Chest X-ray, PA view. Patient: 17 years old, sex M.
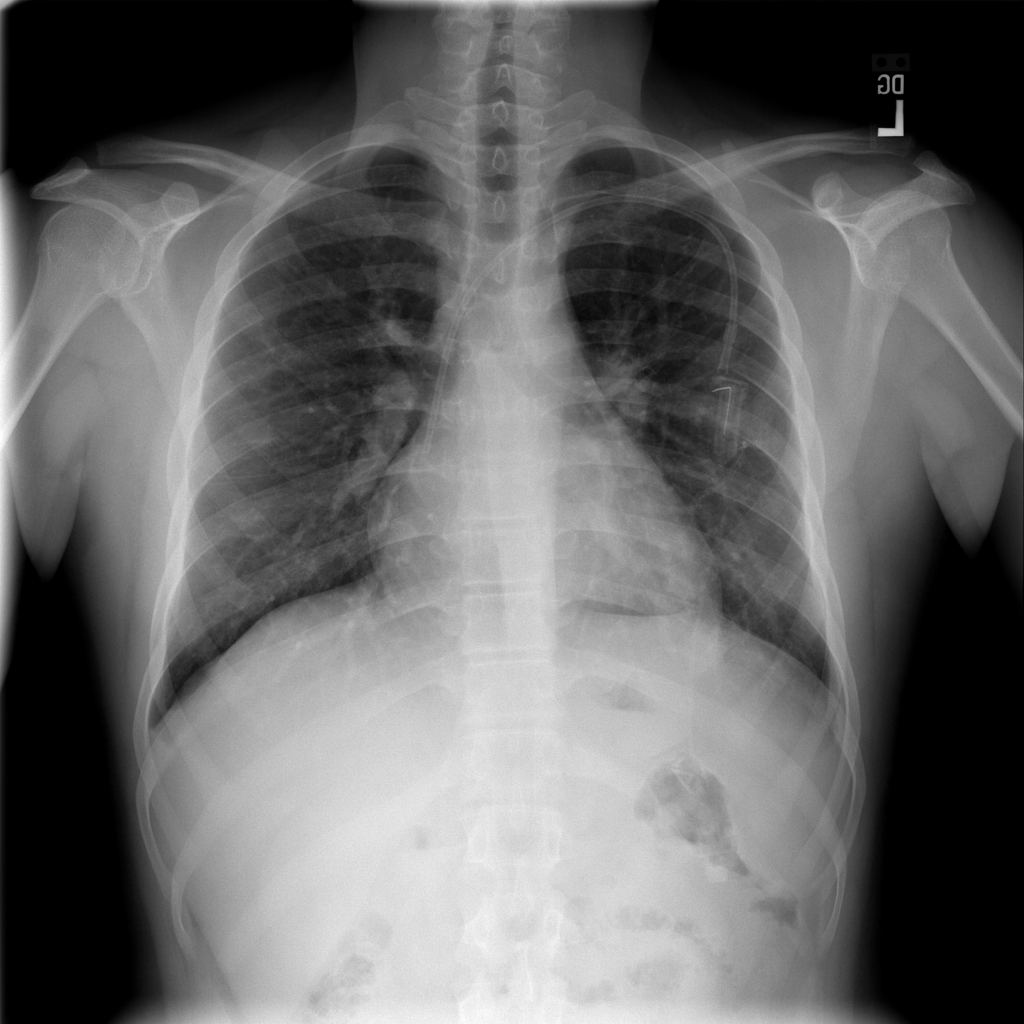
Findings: No Finding